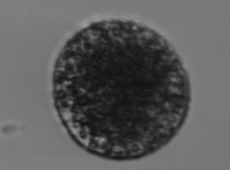
Label: Vicicitus_globosus